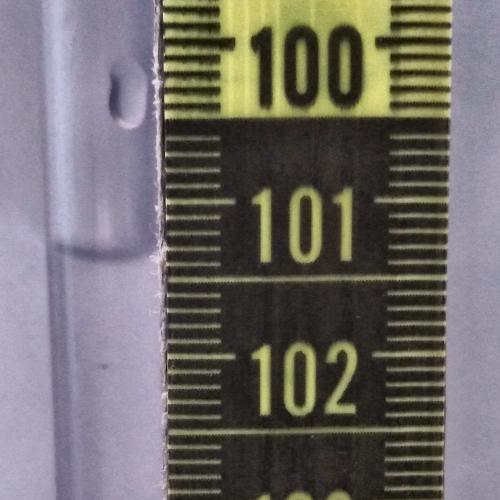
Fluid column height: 101.4 cm